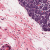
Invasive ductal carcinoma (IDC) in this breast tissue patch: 0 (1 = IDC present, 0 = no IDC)